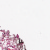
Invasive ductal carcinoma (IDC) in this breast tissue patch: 0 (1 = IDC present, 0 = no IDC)